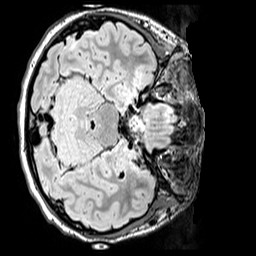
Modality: FLAIR
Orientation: axial
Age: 12
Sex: female
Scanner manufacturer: siemens
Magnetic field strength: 3 T
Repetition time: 5 s
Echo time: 0.388 s